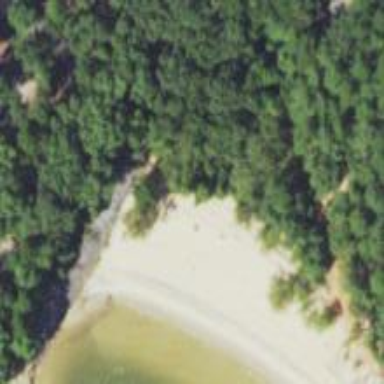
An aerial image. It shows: Scenic beach with natural beauty.